Chest X-ray. View position: AP
Patient age: 21
Patient sex: M
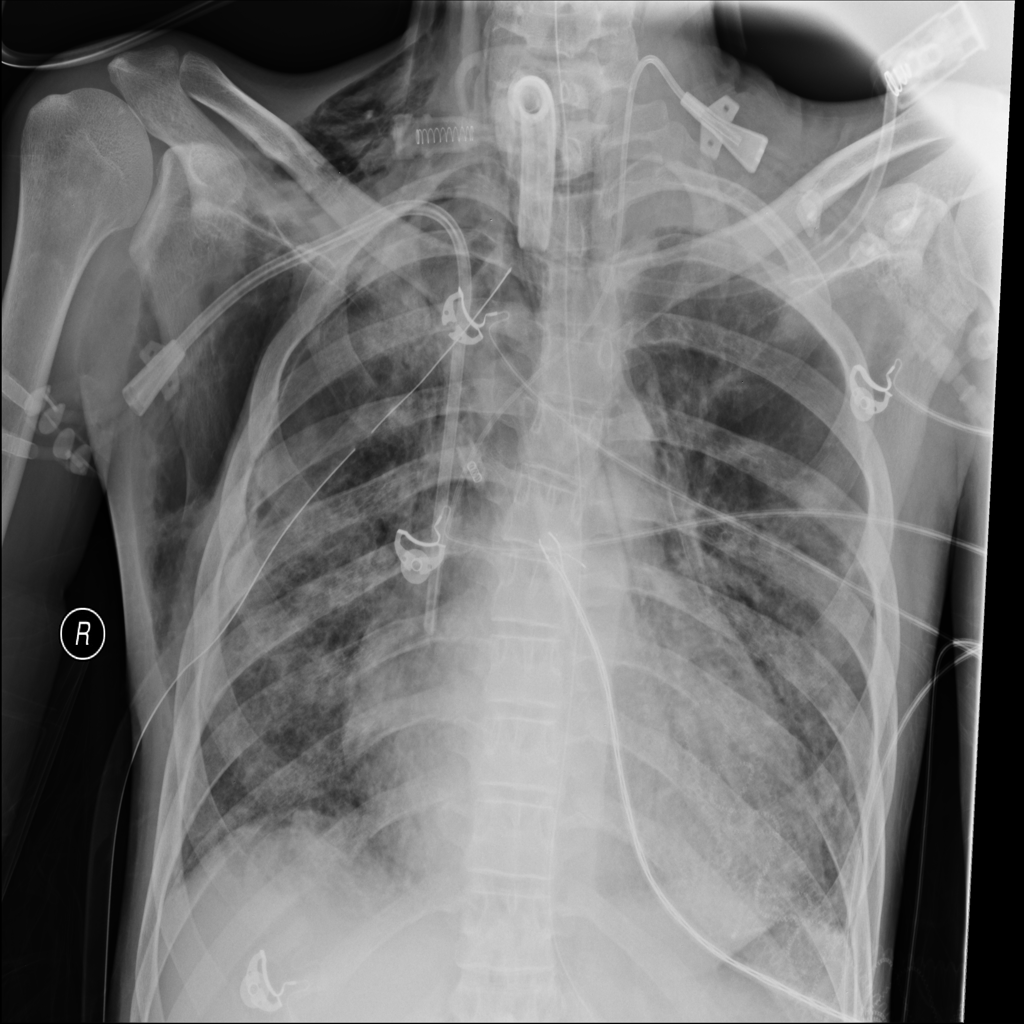
Finding: Pneumothorax